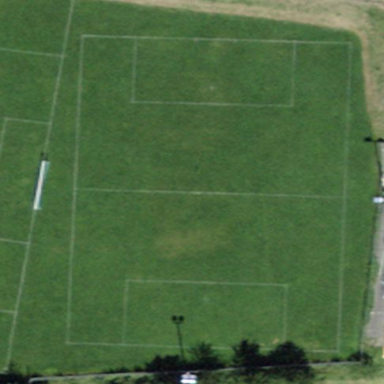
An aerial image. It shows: Soccer pitch for leisureland activities.